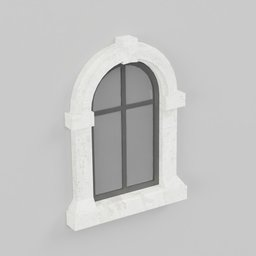
Label: architecture